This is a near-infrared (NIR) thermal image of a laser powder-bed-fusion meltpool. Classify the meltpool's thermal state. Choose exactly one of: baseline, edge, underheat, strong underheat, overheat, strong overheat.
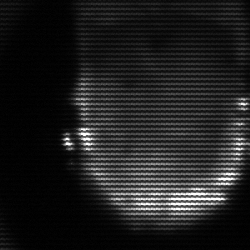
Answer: baseline